Question: I have created a and i was able to hosted it in a remote server consume it using a
But end client who uses a interface is unable to use this web service and getting the following errors.

As the input parameters user has to input a class complex as this :
This is the request and response
'''
POST Webservice.asmx HTTP/1.1
Host: 122.255.30.74
Content-Type: text/xml; charset=utf-8
Content-Length: length
SOAPAction: "xxxx"
<?xml version="1.0" encoding="utf-8"?>
<soap:Envelope xmlns:xsi="http://www.w3.org/2001/XMLSchema-instance" xmlns:xsd="http://www.w3.org/2001/XMLSchema" xmlns:soap="http://schemas.xmlsoap.org/soap/envelope/">
<soap:Body>
<SendEmail xmlns="xxxx">
<toDetails>
<EmailAddress>
<Email>string</Email>
<Name>string</Name>
</EmailAddress>
<EmailAddress>
<Email>string</Email>
<Name>string</Name>
</EmailAddress>
</toDetails>
<CC>
<EmailAddress>
<Email>string</Email>
<Name>string</Name>
</EmailAddress>
<EmailAddress>
<Email>string</Email>
<Name>string</Name>
</EmailAddress>
</CC>
<BCC>
<EmailAddress>
<Email>string</Email>
<Name>string</Name>
</EmailAddress>
<EmailAddress>
<Email>string</Email>
<Name>string</Name>
</EmailAddress>
</BCC>
<subject>string</subject>
<Item>
<Items>
<ID>DateTime</ID>
<Key>string</Key>
<ChangedUser>string</ChangedUser>
</Item>
<Items>
<ID>DateTime</ID>
<Key>string</Key>
<ChangedUser>string</ChangedUser>
</Item>
</Items>
</SendEmail>
</soap:Body>
'''
What might be the problem ?
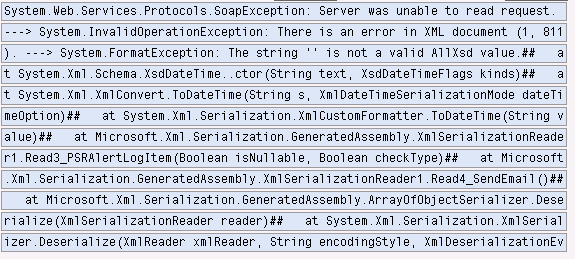
Answer: It is choking on one of the datetime fields. Try sending a valid datetime where you currently have dateTime text.